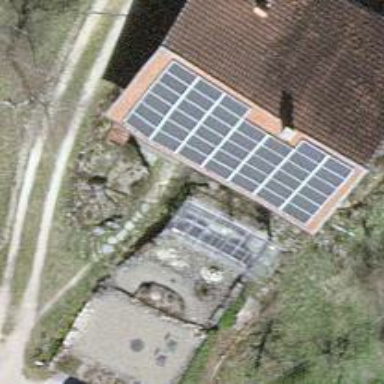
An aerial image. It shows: Solar power generator using photovoltaic method with solar photovoltaic panel types.